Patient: sex M, age 52
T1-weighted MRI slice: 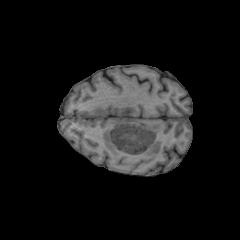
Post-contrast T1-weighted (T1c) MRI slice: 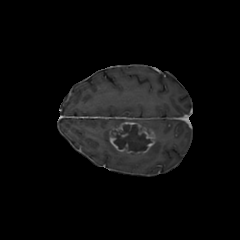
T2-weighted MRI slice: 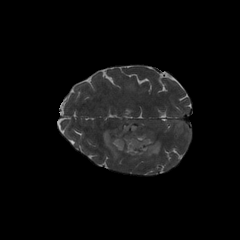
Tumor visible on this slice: yes
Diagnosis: Glioblastoma, IDH-wildtype
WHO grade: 4